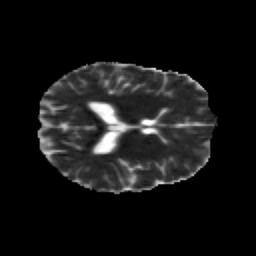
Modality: MD
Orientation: axial
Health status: healthy
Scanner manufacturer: siemens
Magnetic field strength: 3 T
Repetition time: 12 s
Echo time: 0.092 s